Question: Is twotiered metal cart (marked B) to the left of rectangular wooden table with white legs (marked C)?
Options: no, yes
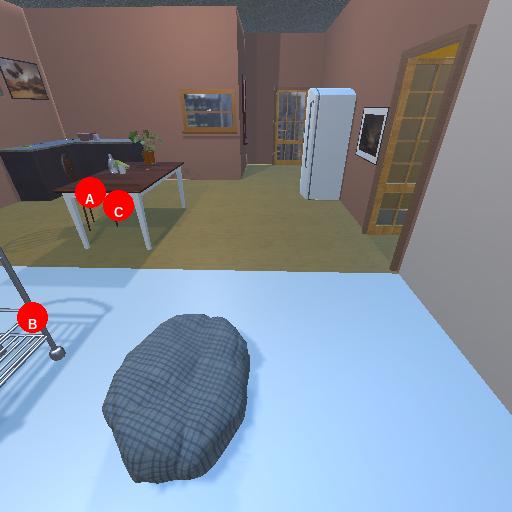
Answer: no